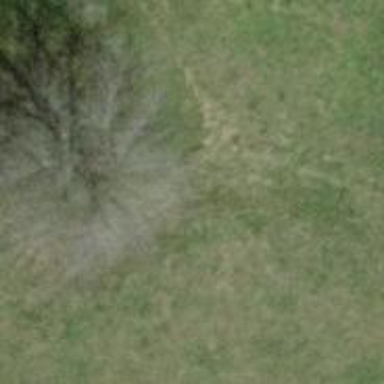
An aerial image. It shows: Single tag "natural: tree."